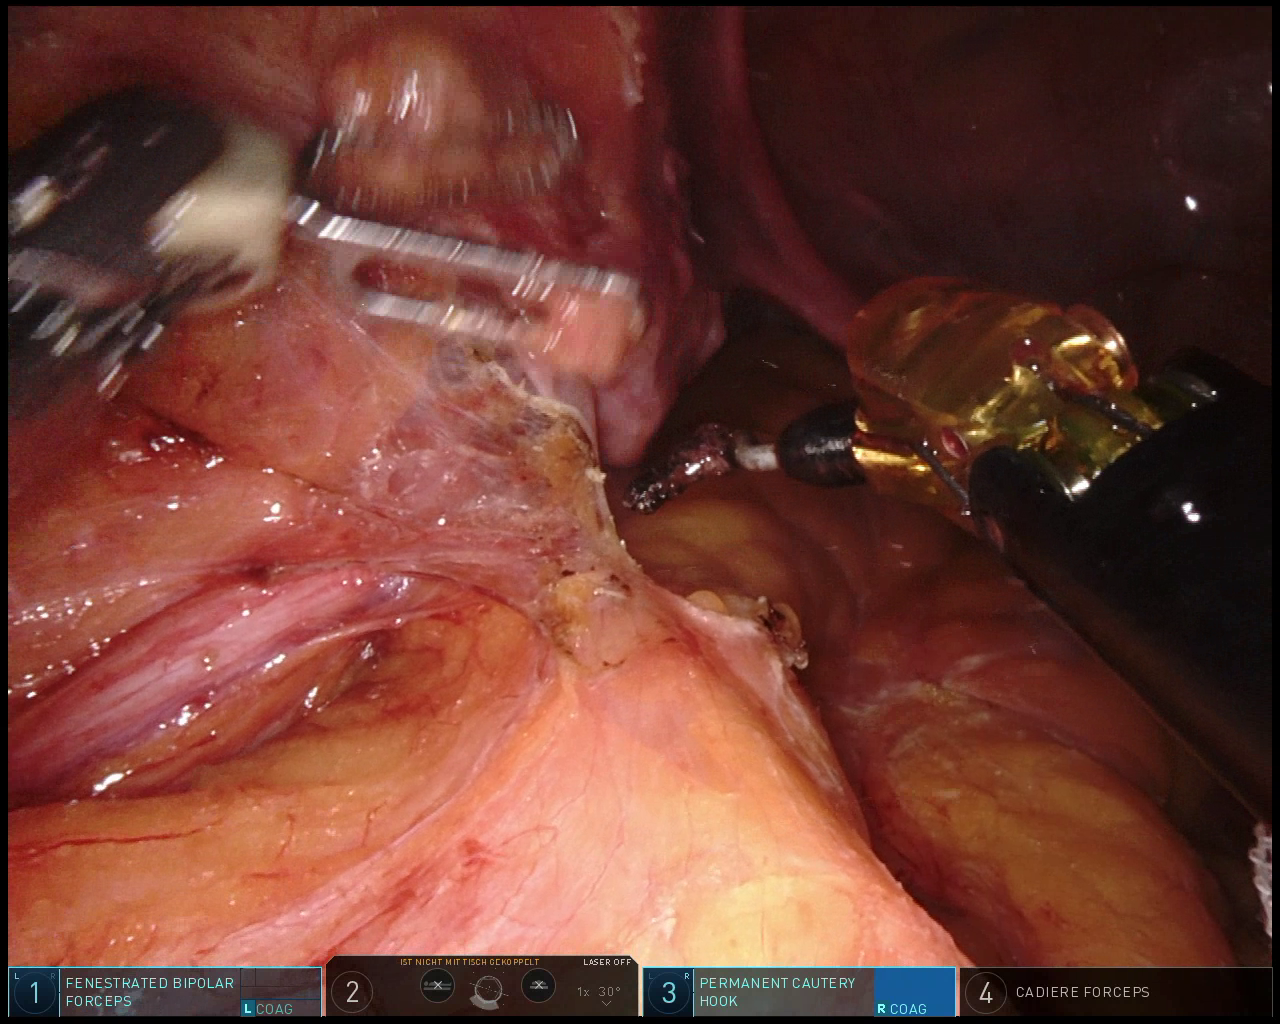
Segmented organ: ureter
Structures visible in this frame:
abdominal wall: no
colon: no
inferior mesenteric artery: no
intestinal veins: no
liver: no
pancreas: no
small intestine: no
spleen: no
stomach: no
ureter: yes
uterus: yes
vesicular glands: no